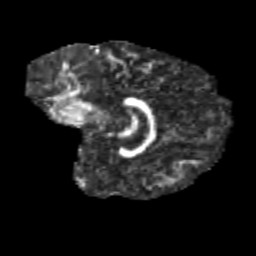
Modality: FA
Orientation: sagittal
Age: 11
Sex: male
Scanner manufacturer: siemens
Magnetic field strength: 3 T
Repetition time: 3.8 s
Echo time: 0.07 s